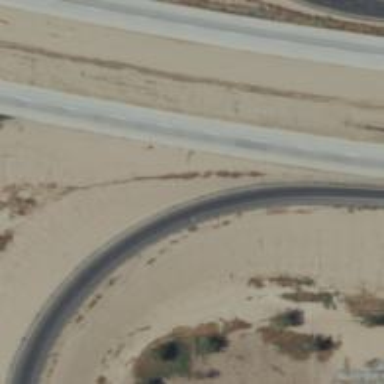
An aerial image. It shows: Trunk link highway.